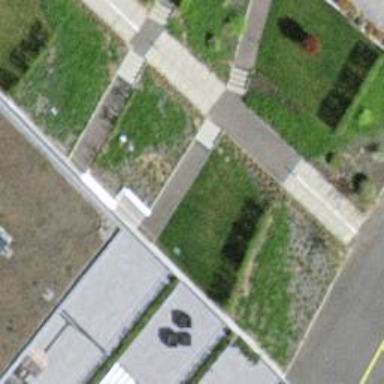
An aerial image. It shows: Set of steps on the road.